Question: I have a select dropdown inside a 'ngFor'. How do I retrieve the value of each select inside the loop?
Also, I want to change the color of each sentence inside the '<p>' tag depending on each select's value. How would I do that?

Each sentence should have a color depending on the value selected in the dropdown next to it. And the change needs to be immediate.
The code here does not work.
'''
<div *ngIf="sentences?.length > 0;else noItems">
<ul *ngFor="let sentence of sentences;let i = index;" class="collection">
<li class="collection-item">
<p>{{sentence.data}} </p>
<p style="margin-left:20px; font-size:12px!important">
<select (change)="filterChanged(selected[i])">
<option *ngFor="let cat of foods" [value]="cat.value">
{{cat.viewValue}}
</option>
</select>
</p>
</li>
'''
# ts file:
'''
filterChanged(selectedValue:string ){
this.printedOption = selectedValue;
console.log("COLOR",this.printedOption );
if(this.printedOption=='1'){
this.color="pink";
}
if(this.printedOption=='2'){
this.color="red";
}
}
'''
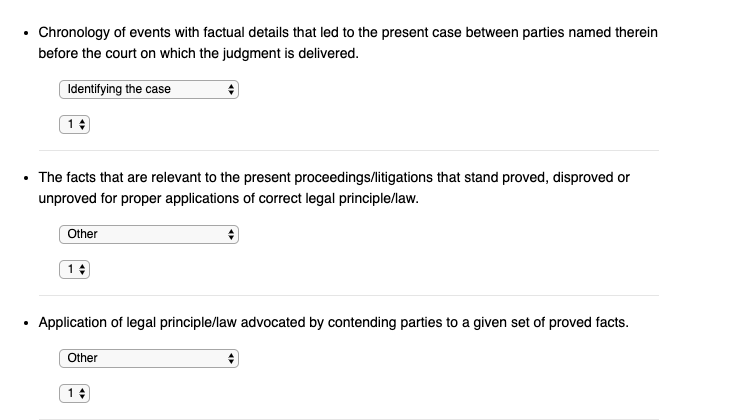
Answer: You can use <URL> with the multiple conditions to apply a CSS class
HTML Code:
'''
<div>
<ul *ngFor="let sentence of sentences;let i = index;" class="collection">
<li class="collection-item">
<p [ngClass]="{'red': sentence?.disco == 1 , 'green': sentence?.disco == 2 }">{{sentence.viewValue}} </p>
<p style="margin-left:20px; font-size:12px!important">
<select #val (change)="onChange(val.value,i)">
<option *ngFor="let cat of foods" [value]="cat.value" >
{{cat.viewValue}}
</option>
</select>
</p>
</li>
</ul>
</div>
'''
CSS:
'''
.red{
background-color: red;
}
.green{
background-color: green;
}
'''
TS Code:
'''
import { Component } from '@angular/core';
/**
* @title Basic select
*/
@Component({
selector: 'select-overview-example',
templateUrl: 'select-overview-example.html',
styleUrls: ['select-overview-example.css'],
})
export class SelectOverviewExample {
foods: any[] = [
{ value: '1', viewValue: 'Pizza' },
{ value: '2', viewValue: 'Tacos' }
];
sentences: any[] = [
{ value: 'steak-0', viewValue: 'Steak' },
{ value: 'pizza-1', viewValue: 'Pizza' },
{ value: 'tacos-2', viewValue: 'Tacos' }
];
onChange(selectedValue, index) {
console.log(selectedValue)
this.sentences[index].disco = selectedValue;
}
}
'''
<URL>